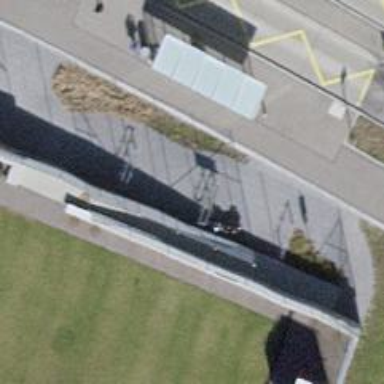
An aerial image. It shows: Bicycle parking area.